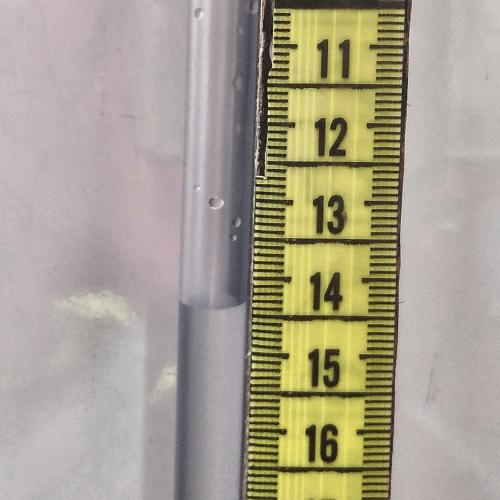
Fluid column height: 14.3 cm